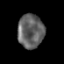
Tissue: prostate
Cell type: T cells
Senescence score: 0.3395
Nuclear area (px): 865
Mean DAPI intensity: 97.972